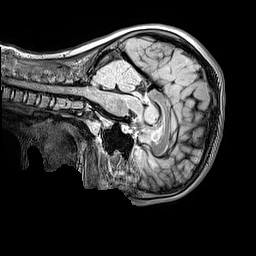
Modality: FLAIR
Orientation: sagittal
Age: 10
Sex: female
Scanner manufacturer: siemens
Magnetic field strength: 3 T
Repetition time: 5 s
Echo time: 0.388 s